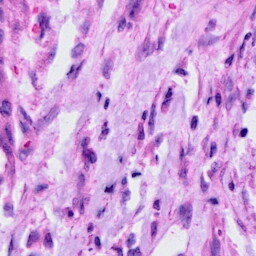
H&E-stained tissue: Cervix